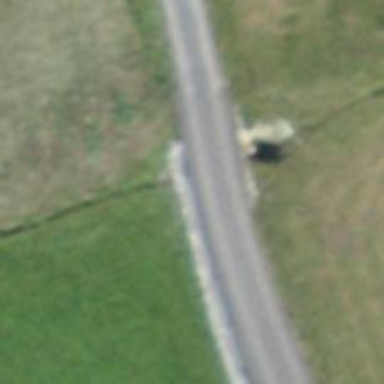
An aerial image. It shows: Culvert tunnel crossing ditch waterway.